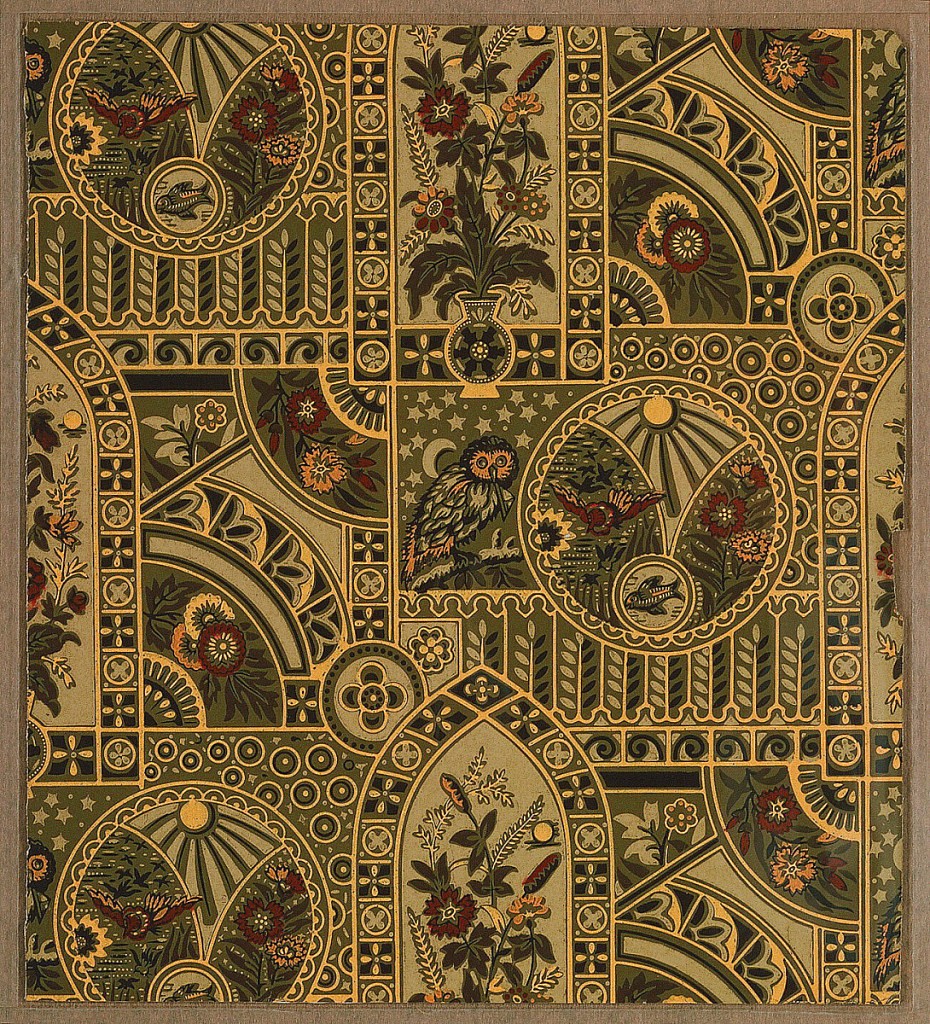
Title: Sidewall
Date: ca. 1880
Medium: Machine-printed on paper
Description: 1970-26-4-bh: Aesthetic or Anglo-Japanesque pattern with overlap...;     1970-26-4-cdd: Aesthetic or Anglo-Japanesque pattern with overlap...;     1970-26-4-ce: Aesthetic or Anglo-Japanesque pattern with overlap...